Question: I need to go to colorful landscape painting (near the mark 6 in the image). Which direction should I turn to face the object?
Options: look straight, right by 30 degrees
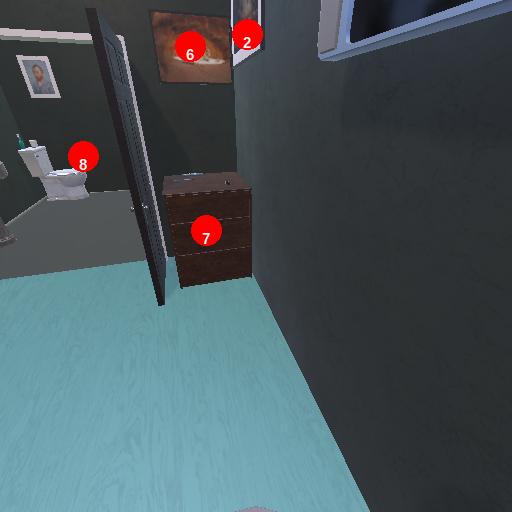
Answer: look straight